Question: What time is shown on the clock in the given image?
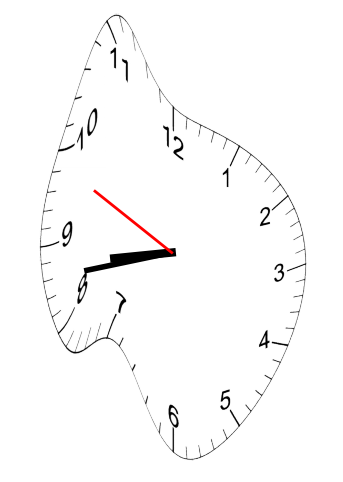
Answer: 08:42:49